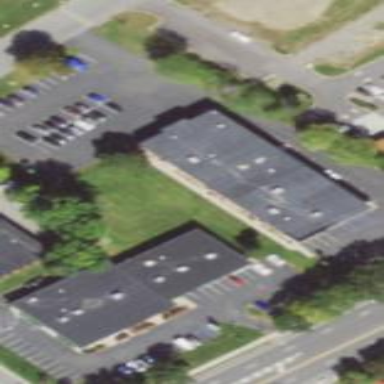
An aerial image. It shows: Building.